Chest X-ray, PA view. Patient: 52 years old, sex M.
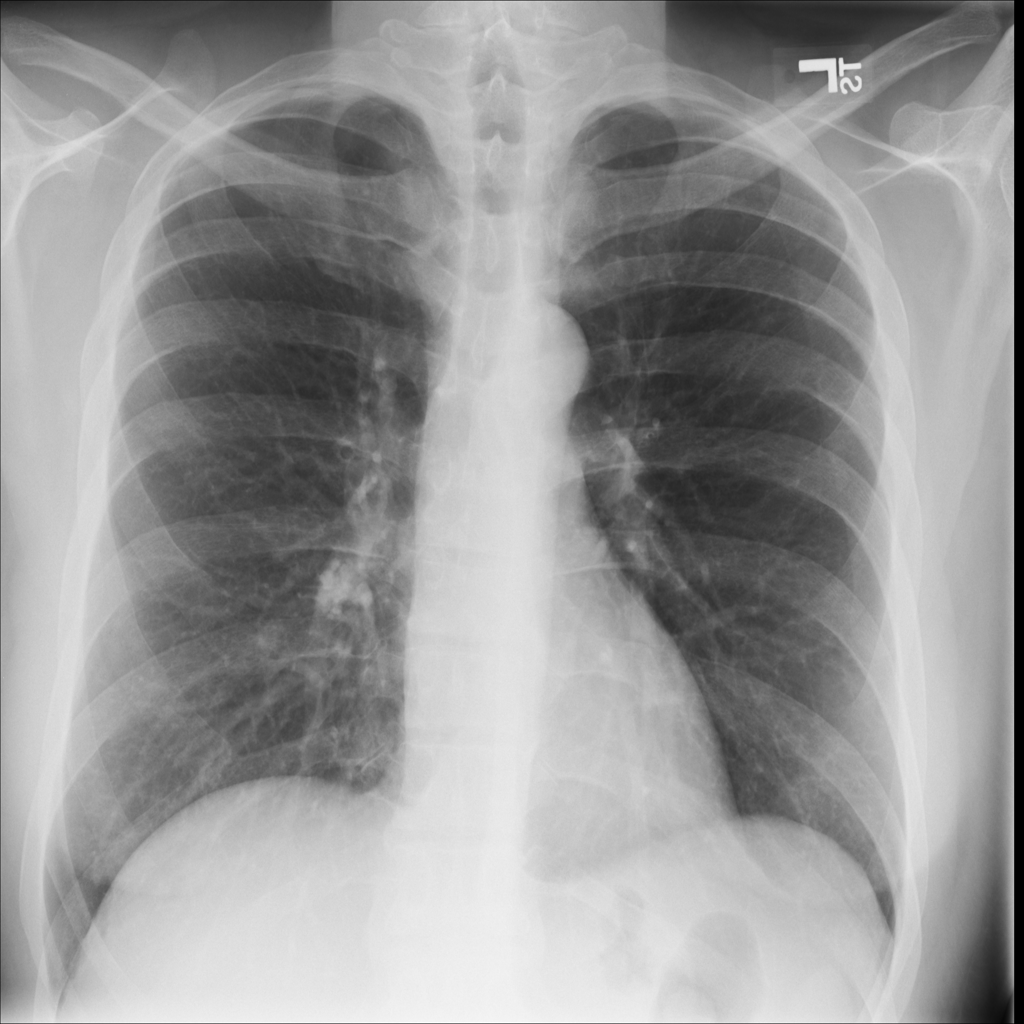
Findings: No Finding